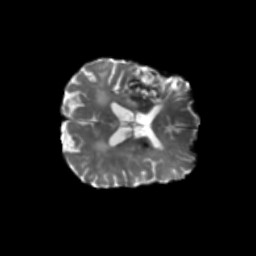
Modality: T2w
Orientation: axial
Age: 75
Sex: male
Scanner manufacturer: siemens
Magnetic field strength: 3 T
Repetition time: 5.25 s
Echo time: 0.08 s